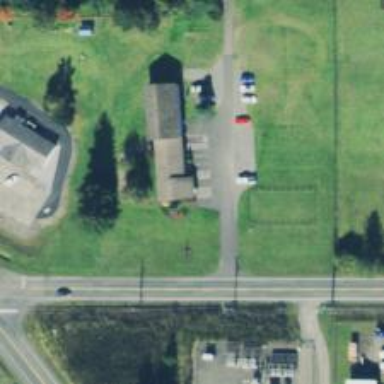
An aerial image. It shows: Veterinary facility.